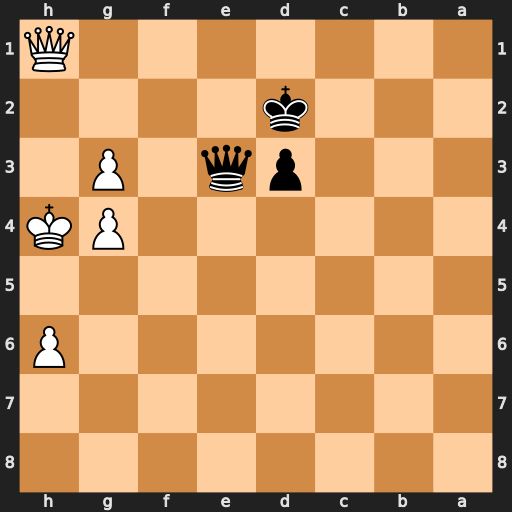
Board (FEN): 8/8/7P/8/6PK/3pq1P1/3k4/7Q
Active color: b
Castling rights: -
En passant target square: -
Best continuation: Qxh6#